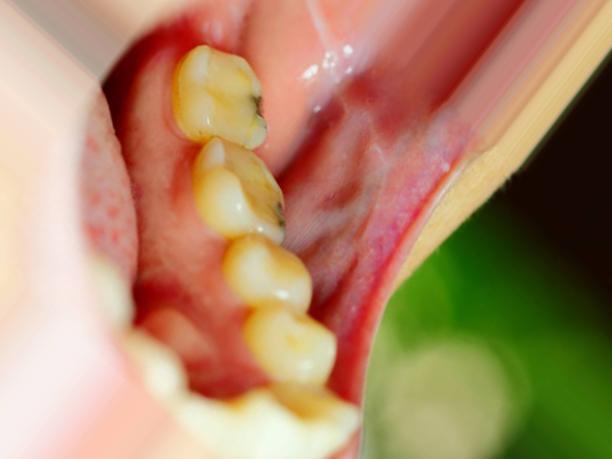
Condition: Caries